Question: Having (as usual) trouble understanding HTML and CSS:
I got a table:
'''
<table style="height:200px;width:120px; border-style:solid;">
<tr>
<td><img src=IMAGELINK" style="height:120px;width:120px;"/></td>
</tr>
<tr>
<td><b> NAME </b> </td>
</tr>
<tr>
<td> <b> PRICE:- </b> </td>
</tr>
<tr>
<td>
<a style=
"
width:50%;
padding:1px;
border-style:solid;
border-width:1px;
border-color: #eee0000;
background-color:#eee000;
text-decoration:none;
color:black;"
href="LINK"> buy
</a>
<a style=
"
width:50%;
padding:1px;
border-style:solid;
border-width:1px;
border-color: #eee0000;
background-color:#eee000;
text-decoration:none;
color:black;"
href="LINK"> read
</a>
</td>
</tr>
</table>
'''
And here's how it looks:

As you can see, the two buy/read buttons are quite small and for some reason they're only taking up half the space of the row. I've tried a whole bunch of different things to get the two buttons to take up the whole row...
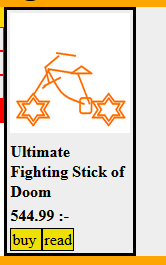
Answer: Maybe you could use 'colspan' attribute for table cells
<URL>